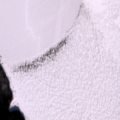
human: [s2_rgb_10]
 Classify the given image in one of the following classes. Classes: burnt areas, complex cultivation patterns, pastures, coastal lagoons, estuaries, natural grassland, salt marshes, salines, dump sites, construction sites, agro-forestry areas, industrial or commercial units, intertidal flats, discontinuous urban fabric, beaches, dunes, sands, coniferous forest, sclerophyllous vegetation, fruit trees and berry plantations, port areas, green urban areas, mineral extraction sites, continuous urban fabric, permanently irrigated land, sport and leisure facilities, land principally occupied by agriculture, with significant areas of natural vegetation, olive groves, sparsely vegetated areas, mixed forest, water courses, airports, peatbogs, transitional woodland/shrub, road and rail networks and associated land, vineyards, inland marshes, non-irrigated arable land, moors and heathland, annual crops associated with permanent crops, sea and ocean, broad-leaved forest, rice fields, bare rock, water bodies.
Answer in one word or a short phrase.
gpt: coniferous forest, sea and ocean